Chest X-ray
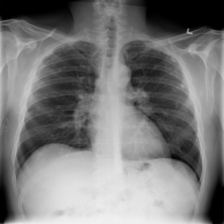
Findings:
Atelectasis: negative
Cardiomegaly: negative
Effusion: negative
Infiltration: negative
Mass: negative
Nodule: negative
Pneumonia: negative
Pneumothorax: negative
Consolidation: negative
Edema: negative
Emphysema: negative
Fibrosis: negative
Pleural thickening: negative
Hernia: negative